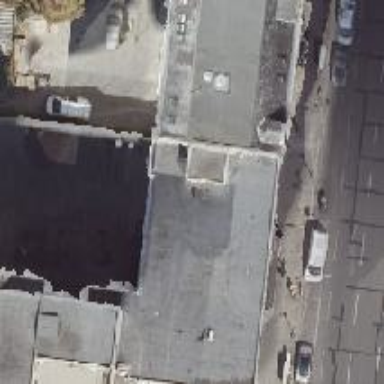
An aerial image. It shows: Commercial building.